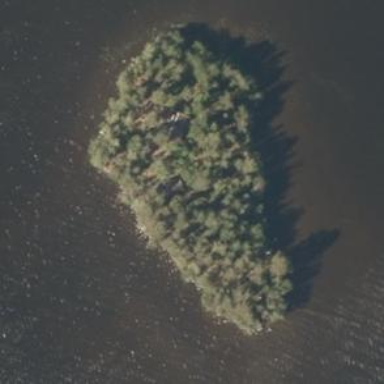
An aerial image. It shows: Image showing island.